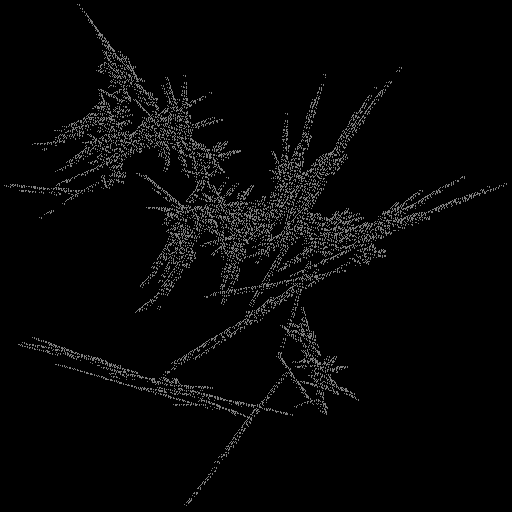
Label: groundpine